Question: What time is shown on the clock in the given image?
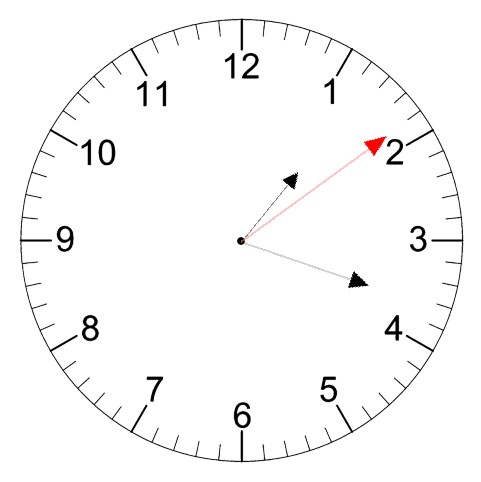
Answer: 01:18:09